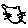
Label: cat